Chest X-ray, PA view. Patient: 69 years old, sex M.
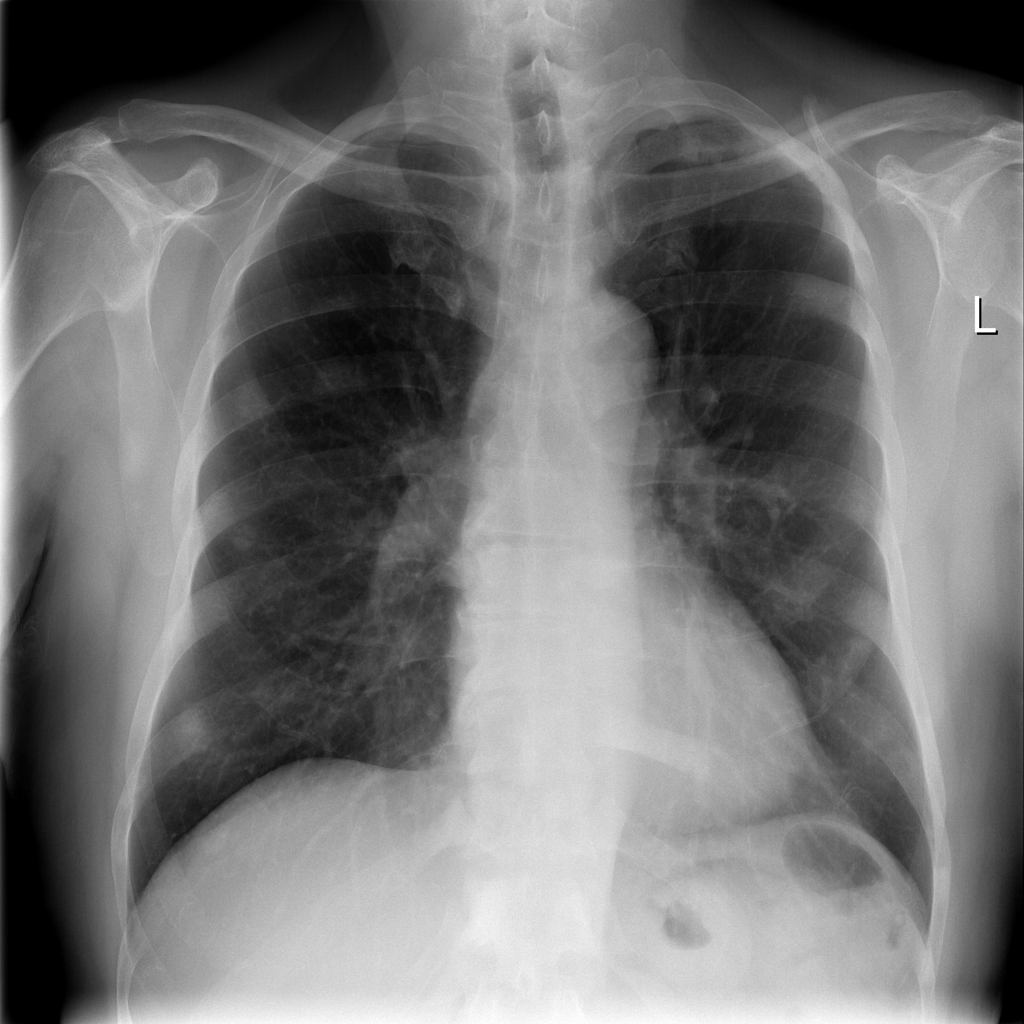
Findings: No Finding